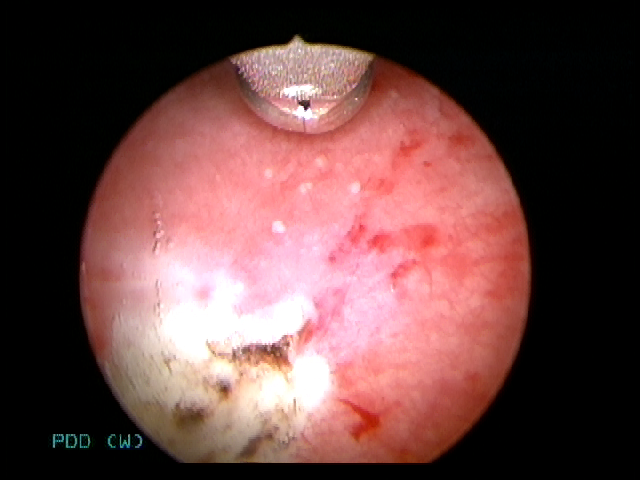
Modality: WLC
Class: Non-malignant
Subclass: InflammationNOS
Lesion: L3
Morphology: Non-papillary
Bladder cancer association: No